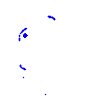
Particle: kaon